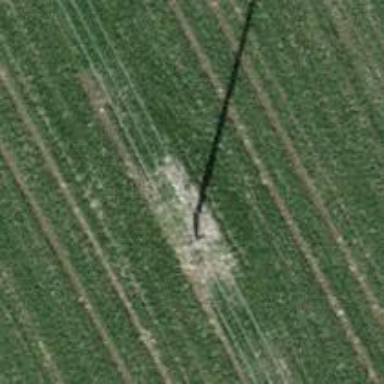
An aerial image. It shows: Concrete power pole.